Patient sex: F
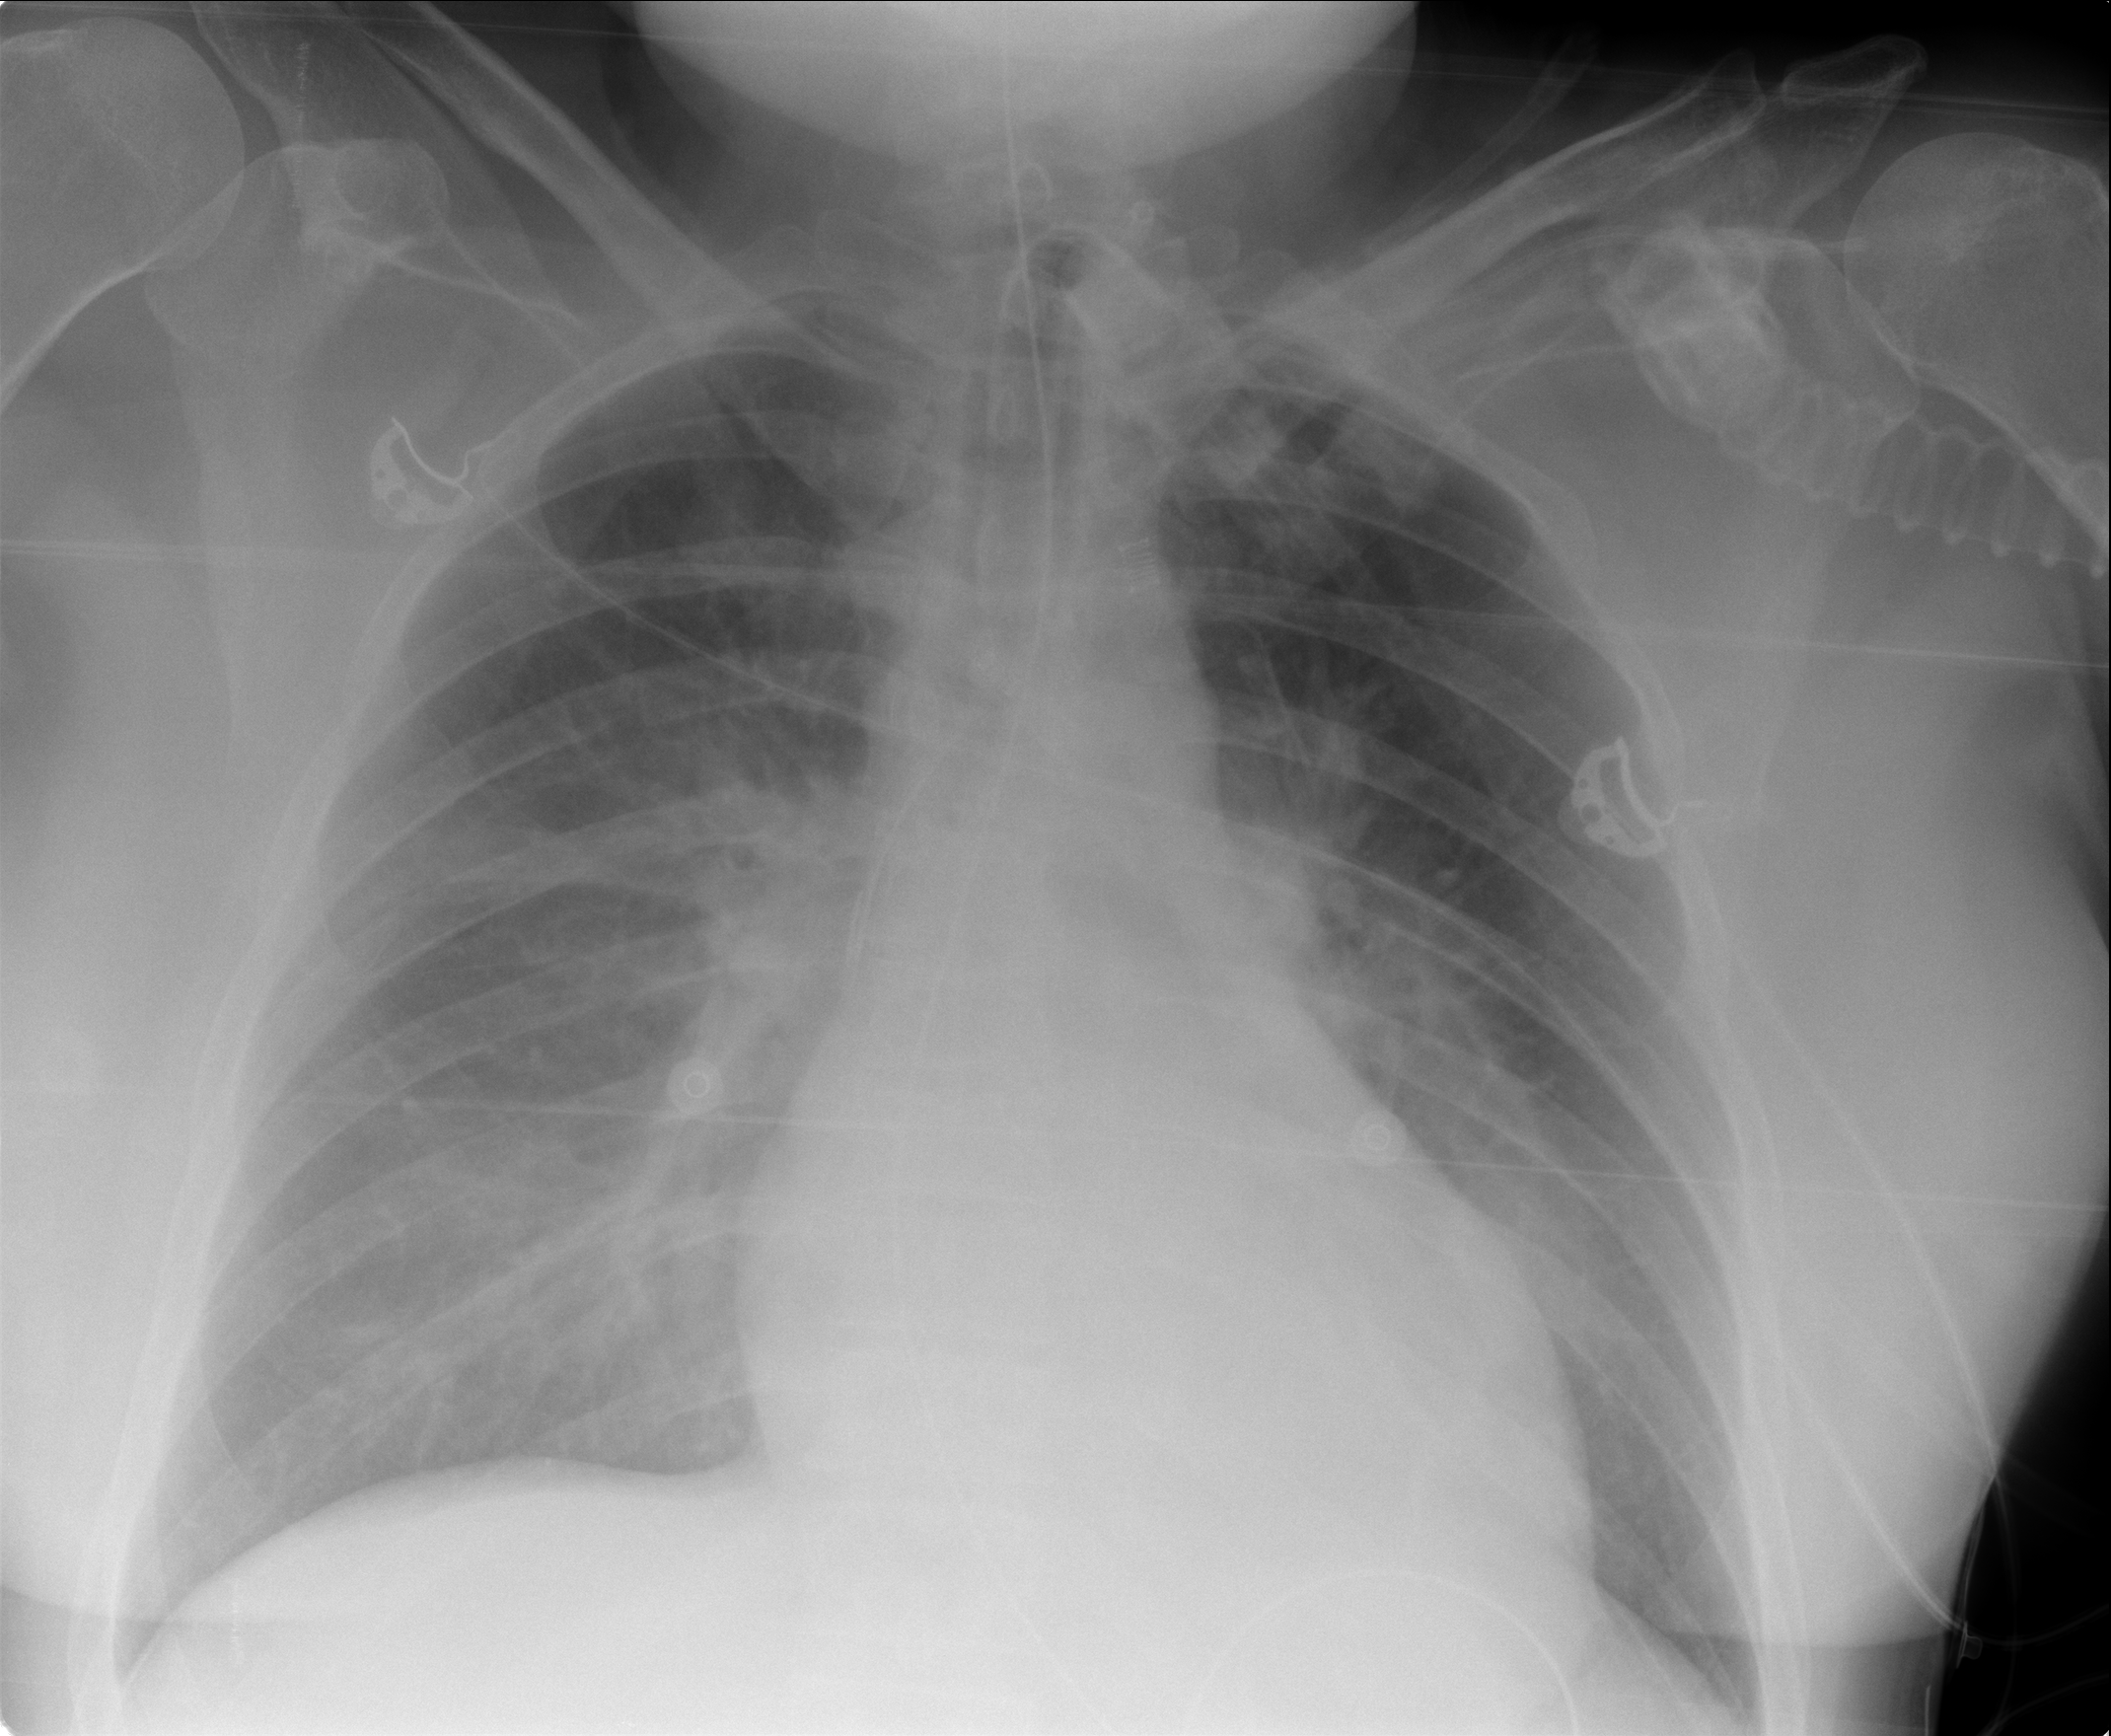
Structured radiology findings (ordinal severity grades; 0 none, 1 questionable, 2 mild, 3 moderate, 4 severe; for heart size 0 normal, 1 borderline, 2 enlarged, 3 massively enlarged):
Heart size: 2
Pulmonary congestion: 3
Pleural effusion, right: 0
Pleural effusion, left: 0
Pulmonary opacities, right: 2
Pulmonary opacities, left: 2
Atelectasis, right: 2
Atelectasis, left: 2